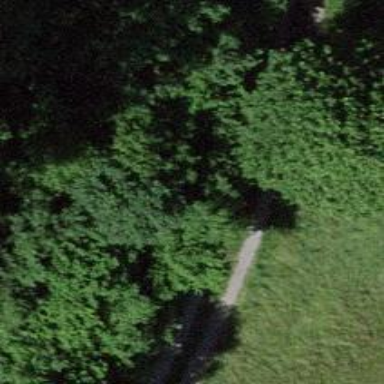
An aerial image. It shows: Bench.